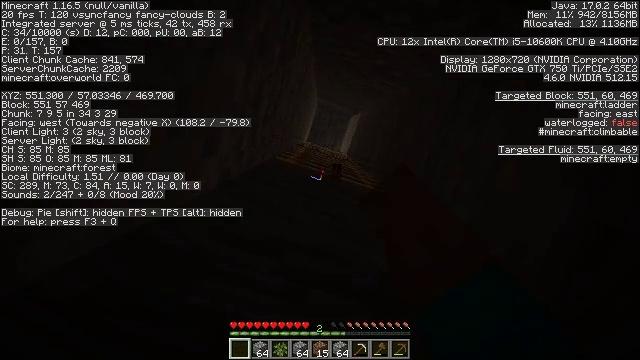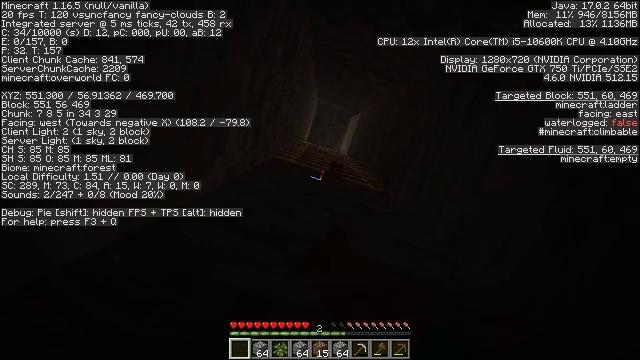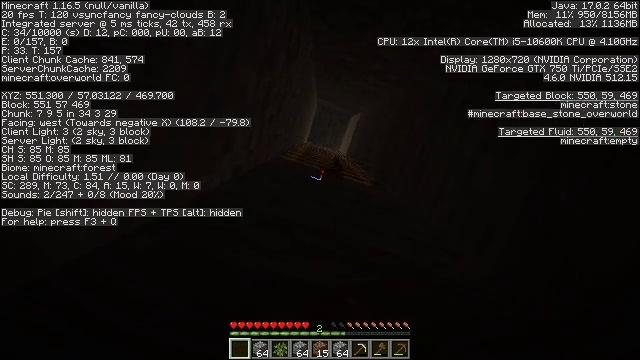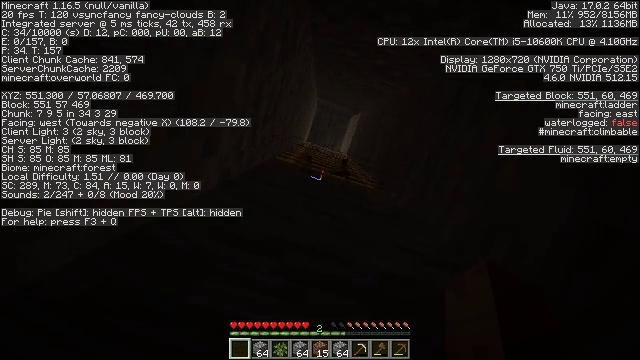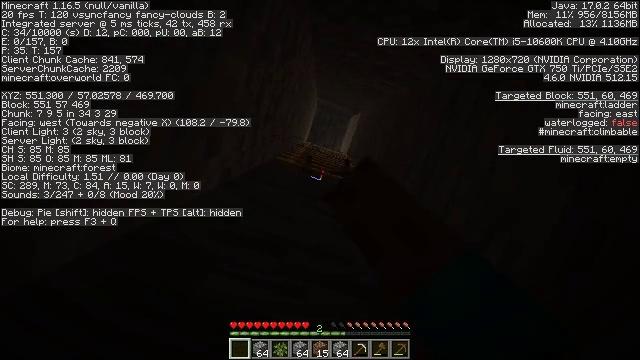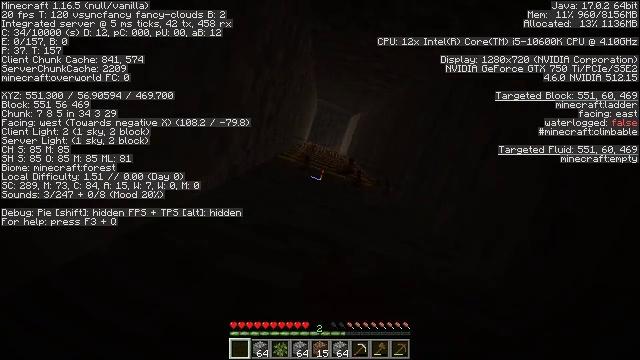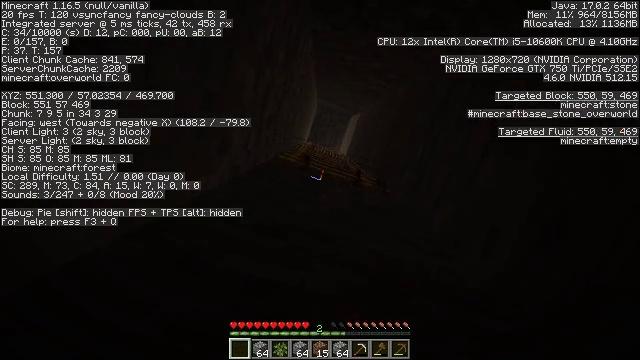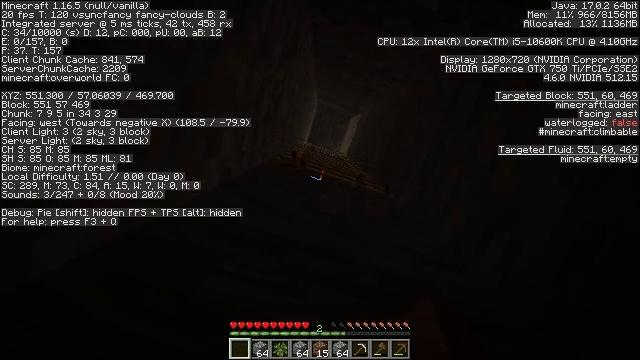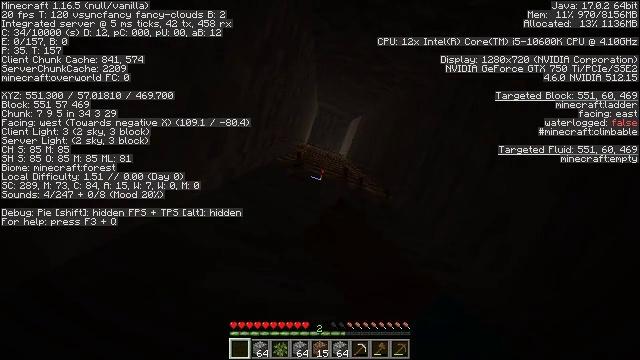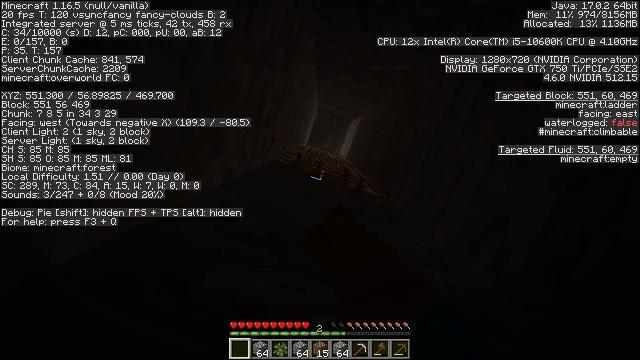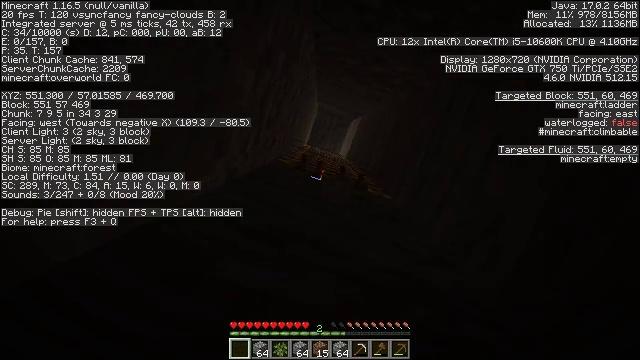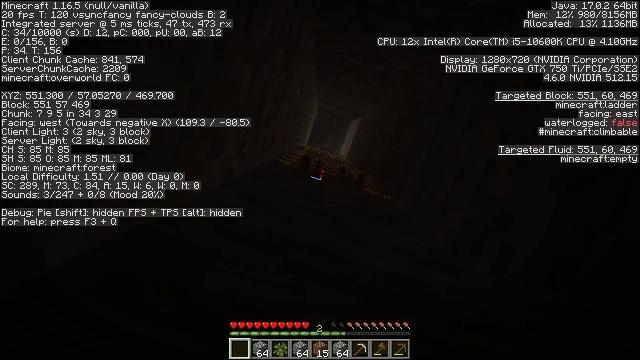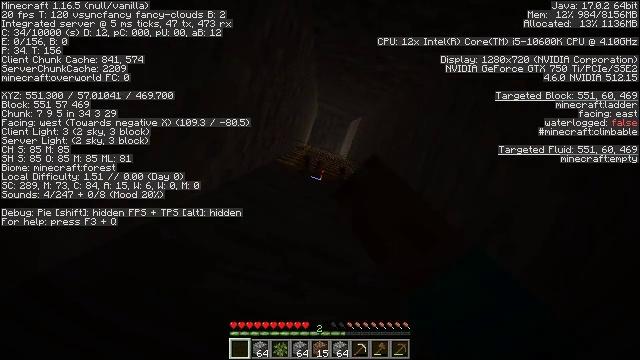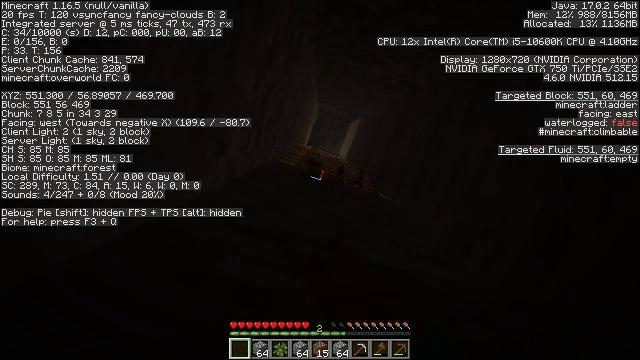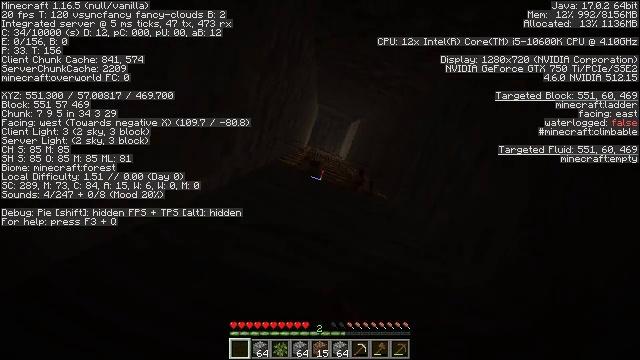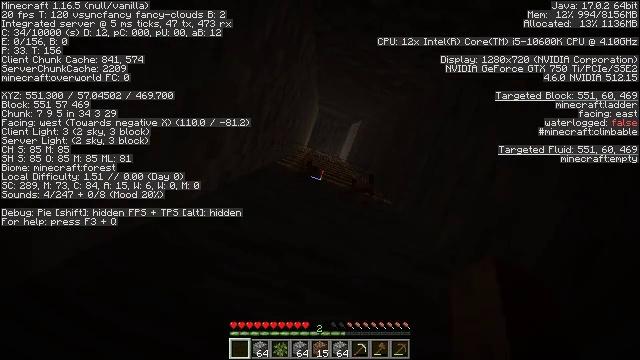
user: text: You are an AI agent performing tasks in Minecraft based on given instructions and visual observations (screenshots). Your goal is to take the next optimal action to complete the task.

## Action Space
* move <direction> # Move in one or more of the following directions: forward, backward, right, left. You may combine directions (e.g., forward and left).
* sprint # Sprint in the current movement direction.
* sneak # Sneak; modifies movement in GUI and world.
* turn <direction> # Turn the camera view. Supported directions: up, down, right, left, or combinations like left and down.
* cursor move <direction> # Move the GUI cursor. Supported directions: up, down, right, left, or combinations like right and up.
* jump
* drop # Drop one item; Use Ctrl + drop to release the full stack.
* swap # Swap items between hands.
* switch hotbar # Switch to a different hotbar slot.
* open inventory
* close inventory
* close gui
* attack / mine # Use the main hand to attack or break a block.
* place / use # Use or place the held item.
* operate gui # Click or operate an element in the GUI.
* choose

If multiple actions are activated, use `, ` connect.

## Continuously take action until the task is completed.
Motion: motion action
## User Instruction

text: Disassemble the ladder.
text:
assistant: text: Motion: sneak, attack / mine, jump
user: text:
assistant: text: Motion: sneak, attack / mine, jump
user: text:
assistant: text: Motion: sneak, attack / mine, jump
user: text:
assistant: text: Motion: sneak, attack / mine, jump
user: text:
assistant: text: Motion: sneak, attack / mine, jump
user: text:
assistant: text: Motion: sneak, attack / mine, jump
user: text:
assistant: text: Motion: sneak, attack / mine, jump
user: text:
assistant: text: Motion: sneak, attack / mine, jump
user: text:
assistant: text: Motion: sneak, attack / mine, jump
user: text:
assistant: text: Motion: sneak, attack / mine, jump
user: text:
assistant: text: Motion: sneak, attack / mine, jump
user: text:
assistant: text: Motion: sneak, attack / mine, jump
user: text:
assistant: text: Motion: sneak, attack / mine, jump
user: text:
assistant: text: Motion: sneak, attack / mine, jump
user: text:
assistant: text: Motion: sneak, attack / mine, jump
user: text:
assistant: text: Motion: sneak, attack / mine, jump
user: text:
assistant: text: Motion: sneak, attack / mine, jump
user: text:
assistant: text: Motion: sneak, attack / mine, jump
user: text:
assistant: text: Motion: sneak, attack / mine, jump
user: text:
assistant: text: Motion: sneak, attack / mine, jump
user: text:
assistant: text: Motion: sneak, attack / mine, jump
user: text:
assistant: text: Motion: sneak, attack / mine, jump
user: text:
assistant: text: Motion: sneak, attack / mine, jump
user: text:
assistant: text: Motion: sneak, attack / mine, jump
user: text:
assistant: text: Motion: sneak, attack / mine, jump
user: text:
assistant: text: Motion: sneak, attack / mine, jump
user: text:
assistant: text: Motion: sneak, attack / mine, jump
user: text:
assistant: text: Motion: sneak, attack / mine, jump
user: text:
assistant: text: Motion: sneak, attack / mine, jump
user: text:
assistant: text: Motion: sneak, attack / mine, jump